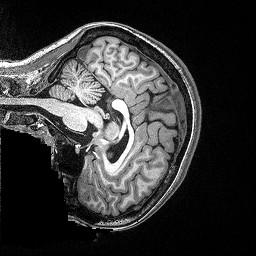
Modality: T1w
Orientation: sagittal
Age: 21
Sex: female
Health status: healthy
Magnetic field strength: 3 T
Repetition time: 2.53 s
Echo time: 0.00331 s